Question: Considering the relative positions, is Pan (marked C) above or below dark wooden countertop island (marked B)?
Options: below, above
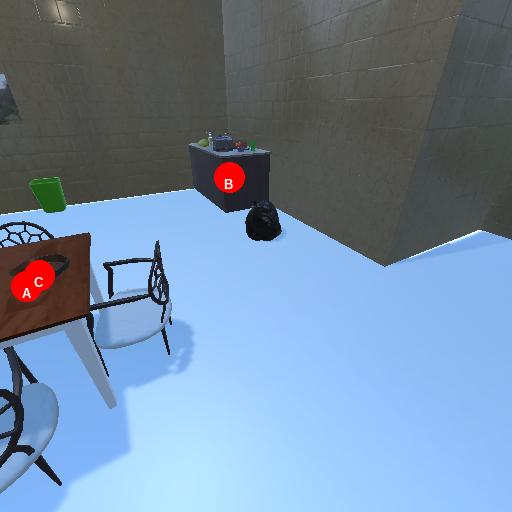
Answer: below